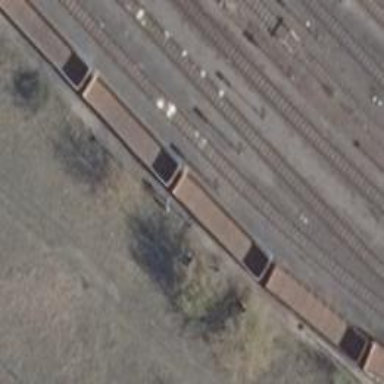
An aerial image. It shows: Railway signal.